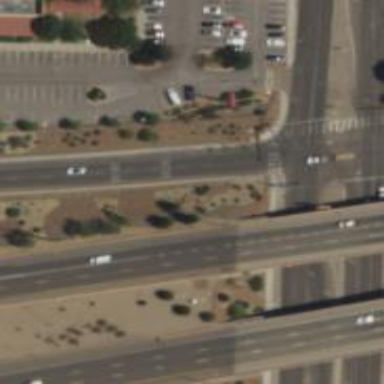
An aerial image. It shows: Signal road marking.